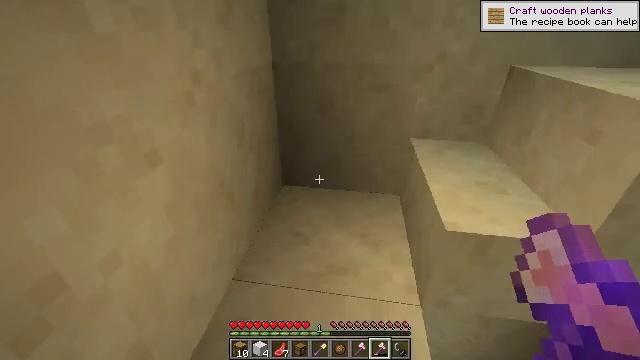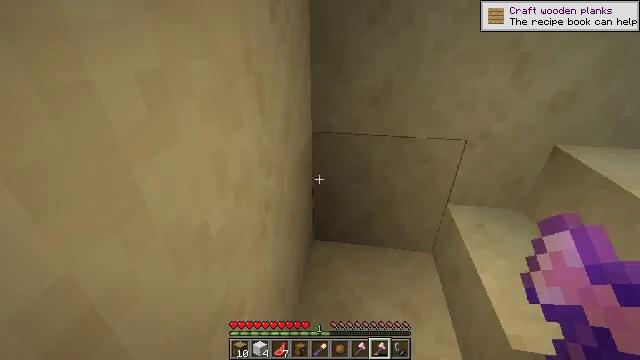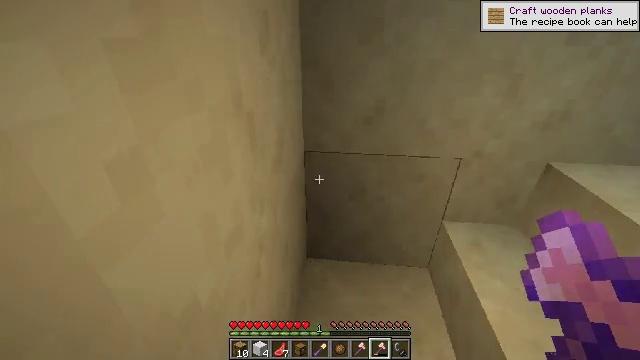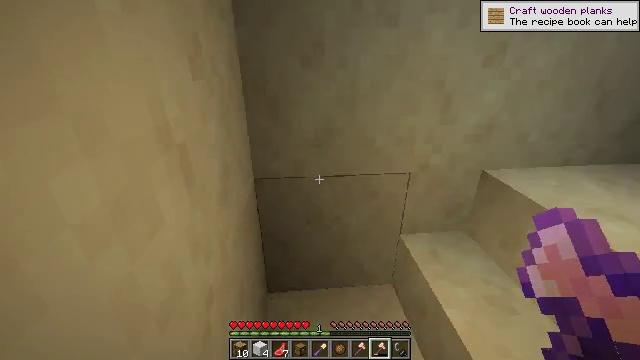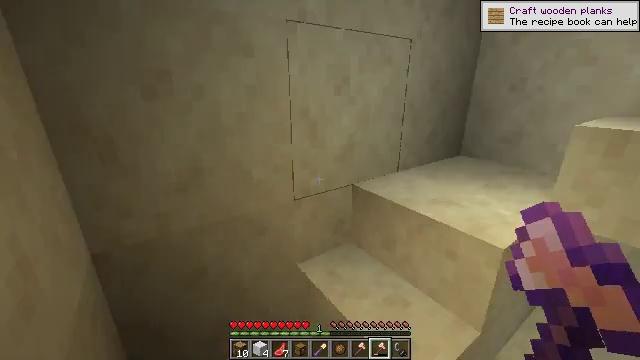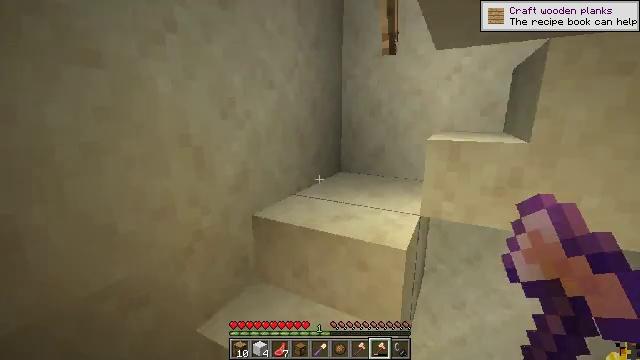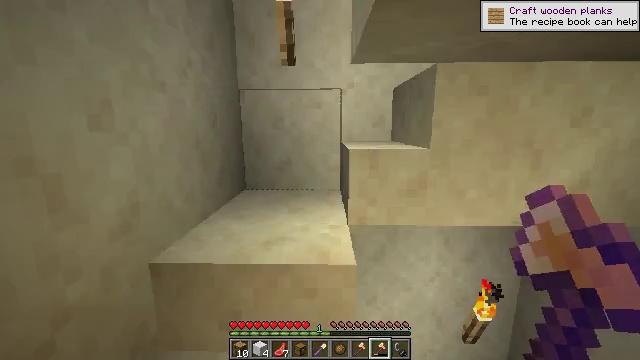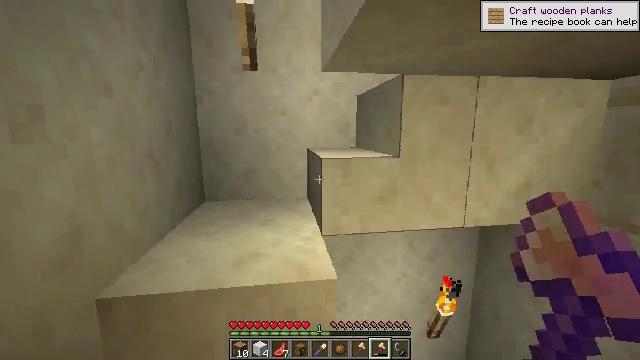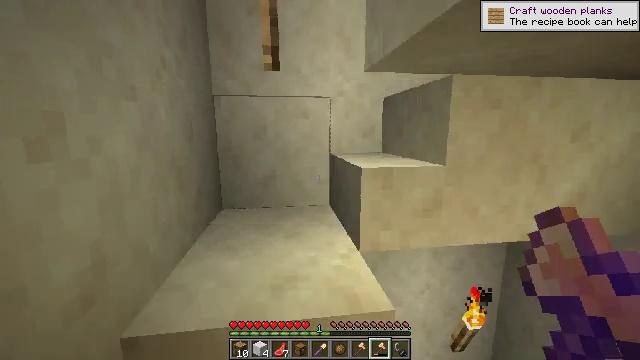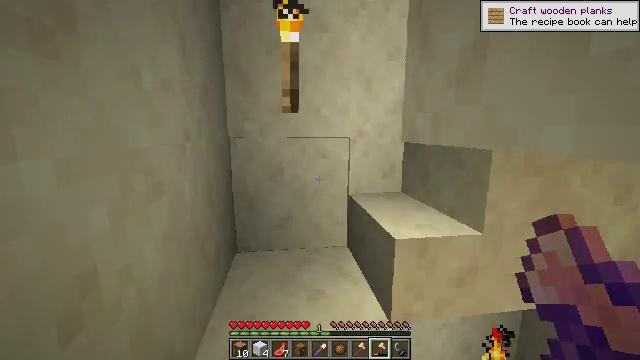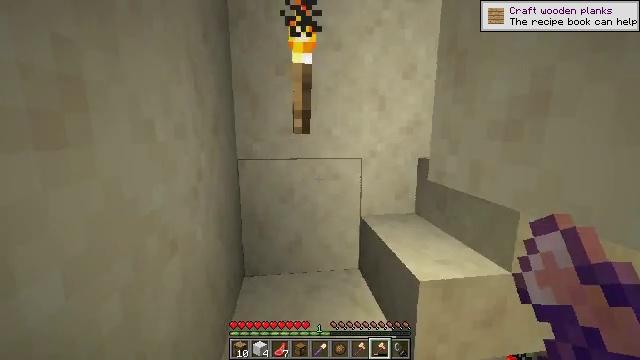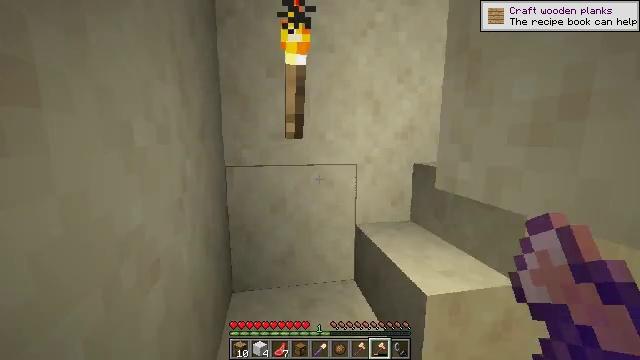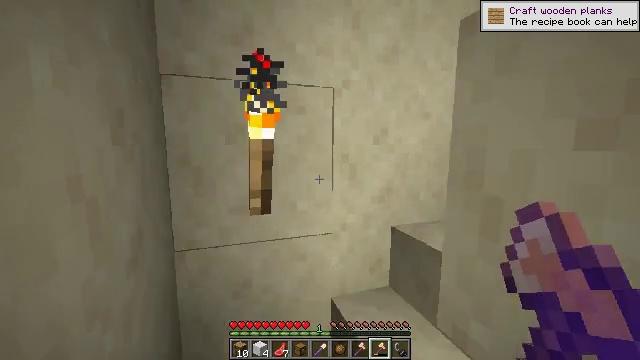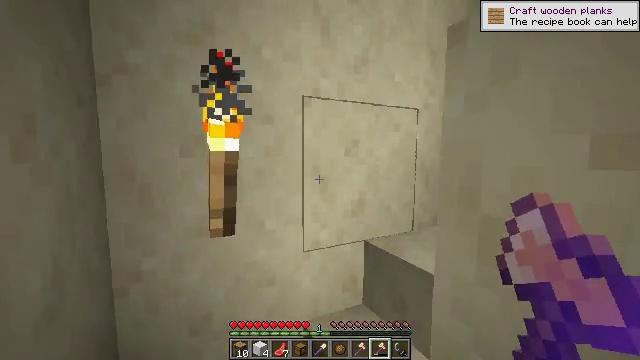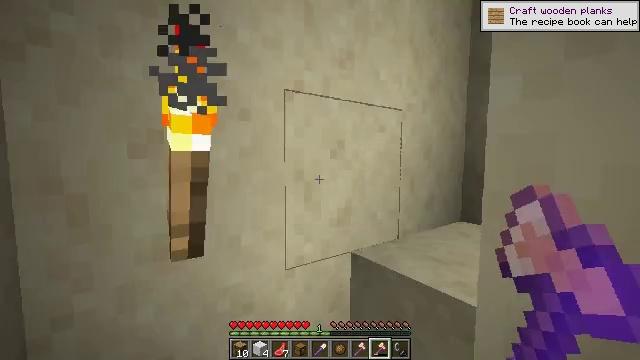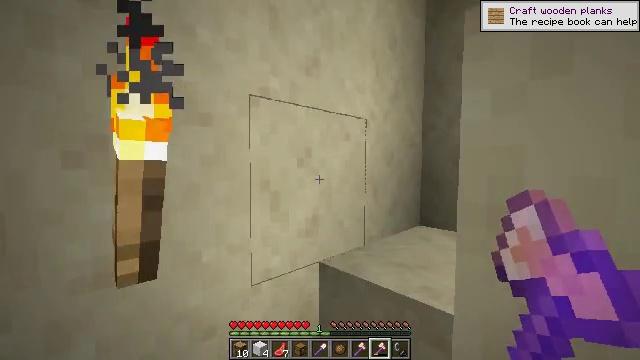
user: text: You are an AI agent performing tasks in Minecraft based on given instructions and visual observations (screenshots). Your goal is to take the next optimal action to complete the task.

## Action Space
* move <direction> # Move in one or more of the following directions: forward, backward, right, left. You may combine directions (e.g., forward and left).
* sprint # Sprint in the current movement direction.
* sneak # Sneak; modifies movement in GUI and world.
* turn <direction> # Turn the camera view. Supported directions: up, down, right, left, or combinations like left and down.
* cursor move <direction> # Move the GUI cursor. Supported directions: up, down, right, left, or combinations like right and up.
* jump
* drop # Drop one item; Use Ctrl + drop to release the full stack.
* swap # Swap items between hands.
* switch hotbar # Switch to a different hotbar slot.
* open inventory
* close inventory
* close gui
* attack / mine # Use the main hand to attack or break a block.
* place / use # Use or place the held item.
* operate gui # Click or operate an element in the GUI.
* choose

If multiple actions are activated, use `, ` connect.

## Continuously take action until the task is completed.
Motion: motion action
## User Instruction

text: Gather the chest from its place.
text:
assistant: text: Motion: move forward and move left
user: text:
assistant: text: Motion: move forward and move left, turn right
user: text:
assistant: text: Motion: move forward and move left, turn right and up
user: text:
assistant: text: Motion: move forward and move left, turn right and up
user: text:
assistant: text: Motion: move forward and move left, turn right and up
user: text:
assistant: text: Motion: move forward and move left, turn right and up
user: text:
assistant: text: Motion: move forward and move left, turn right and up
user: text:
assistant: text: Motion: move forward and move left
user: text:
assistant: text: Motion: move forward and move left
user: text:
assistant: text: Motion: move forward and move left
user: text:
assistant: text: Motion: move forward and move left, turn right and up
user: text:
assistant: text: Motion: move forward and move left, turn right and up
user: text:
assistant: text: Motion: move forward and move left, turn right and up
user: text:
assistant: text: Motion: move forward and move left, turn right and up
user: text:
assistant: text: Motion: move forward and move left, turn right and up
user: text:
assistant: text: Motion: move forward and move left, turn right
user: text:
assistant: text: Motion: move forward and move left, turn right and up
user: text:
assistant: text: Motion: move forward and move left, turn right
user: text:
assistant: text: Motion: move forward and move left, turn right and up
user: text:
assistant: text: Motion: move forward and move left, turn right and up
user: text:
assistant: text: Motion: move forward and move left, turn right and up
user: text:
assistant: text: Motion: move forward and move left, turn right and up
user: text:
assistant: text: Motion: move forward and move left, turn right and up
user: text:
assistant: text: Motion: move forward and move left, turn right
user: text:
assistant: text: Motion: move forward and move left, turn right
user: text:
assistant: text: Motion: move forward and move left, turn right
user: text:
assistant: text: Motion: move forward and move left, turn right and down
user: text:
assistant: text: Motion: move forward and move left, turn right and down
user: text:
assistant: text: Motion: move forward and move left, turn right and down
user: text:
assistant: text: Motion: turn right and down